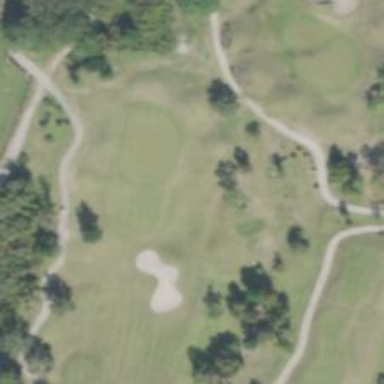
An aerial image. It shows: Golf hole.